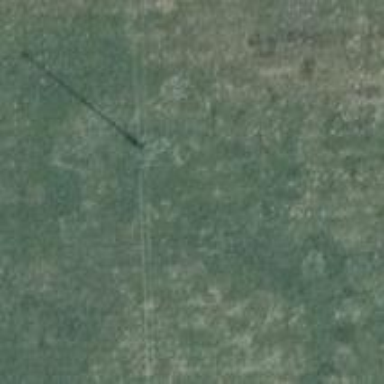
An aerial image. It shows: Power pole.